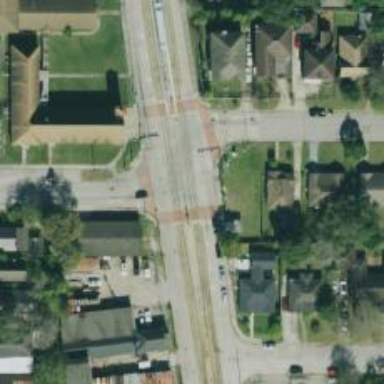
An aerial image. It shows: Railway level crossing.